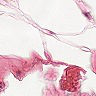
Metastatic tissue present: no